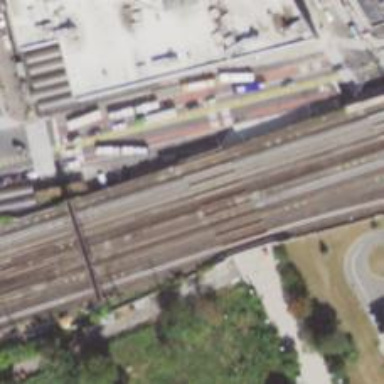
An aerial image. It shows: Railway bridge with electrified rail tracks.